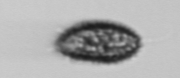
Label: Pseudochattonella_farcimen